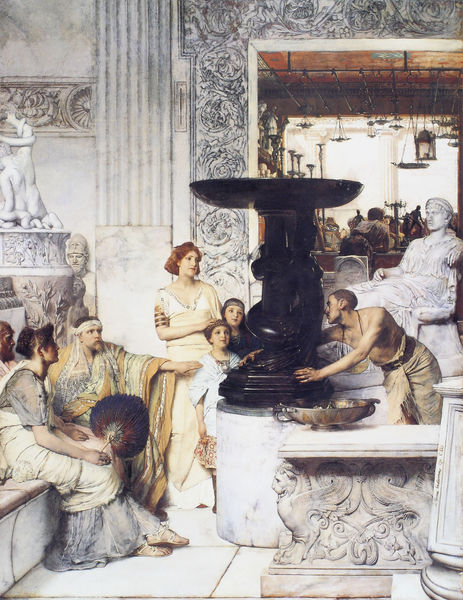
Titel: Die Skulpturengalerie
Künstler: Lawrence Alma-Tadema
Institution: New Hampshire, Hanover, Dartmouth College, Hood Museum of Art
Schlagwörter: flügel, mann, frauen, menschen, marmor, fächer, bart, schale, brunnen, ranken, bank, gefäß, sklave, löwe